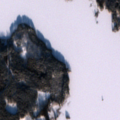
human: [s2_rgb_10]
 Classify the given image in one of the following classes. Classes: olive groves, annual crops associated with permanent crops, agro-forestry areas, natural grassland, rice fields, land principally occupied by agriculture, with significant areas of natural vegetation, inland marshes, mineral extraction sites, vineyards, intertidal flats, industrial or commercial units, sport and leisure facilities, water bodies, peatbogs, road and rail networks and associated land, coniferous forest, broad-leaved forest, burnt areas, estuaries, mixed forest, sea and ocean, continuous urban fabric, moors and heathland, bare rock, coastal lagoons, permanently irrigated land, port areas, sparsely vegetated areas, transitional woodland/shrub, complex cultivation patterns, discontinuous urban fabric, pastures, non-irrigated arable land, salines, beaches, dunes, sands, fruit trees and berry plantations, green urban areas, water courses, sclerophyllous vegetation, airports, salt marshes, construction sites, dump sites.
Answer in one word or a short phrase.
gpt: coniferous forest, mixed forest, water bodies